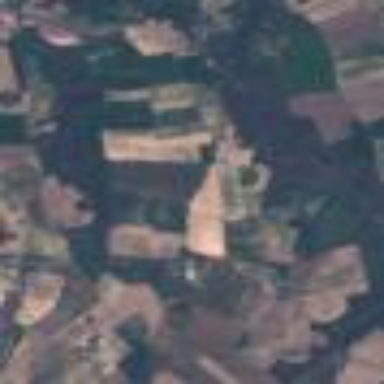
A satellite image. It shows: View of farmland.